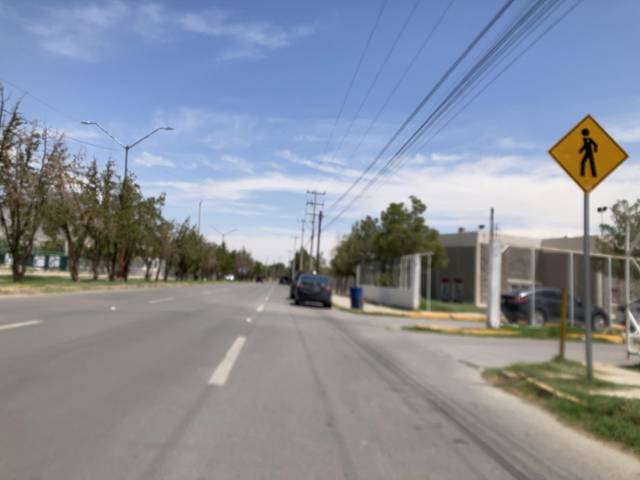
Region: Mexico
Coordinates: 31.756, -106.464